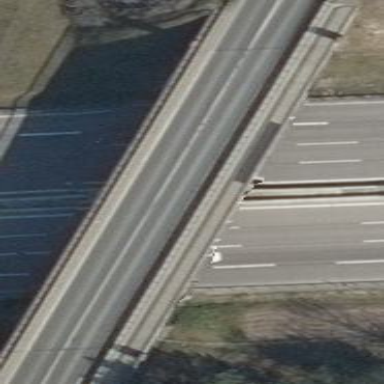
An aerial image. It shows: Bridge with beam structure.